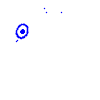
Particle: electron